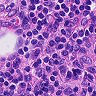
Metastatic tissue present: no